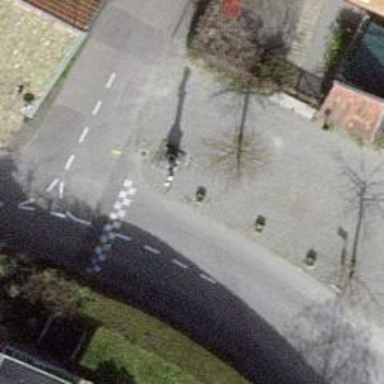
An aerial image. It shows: Historic wayside cross.